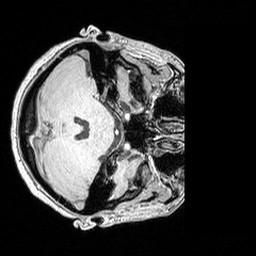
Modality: MP2RAGE
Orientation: axial
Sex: female
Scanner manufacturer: siemens
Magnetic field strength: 3 T
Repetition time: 5 s
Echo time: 0.00292 s